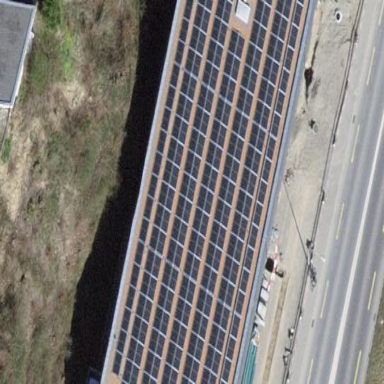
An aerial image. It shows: Solar power generator.